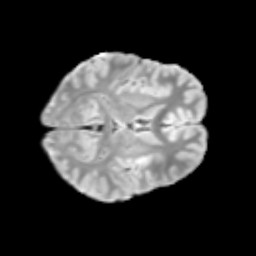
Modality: T2w
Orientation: axial
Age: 11
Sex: male
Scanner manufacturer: siemens
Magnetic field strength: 3 T
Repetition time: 3.8 s
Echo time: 0.07 s